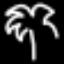
Label: palm tree